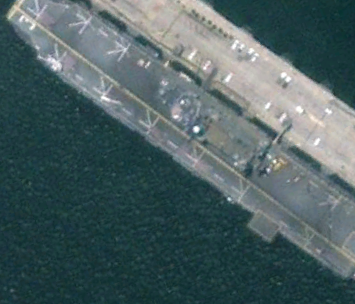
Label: assault